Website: lowes
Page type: cart
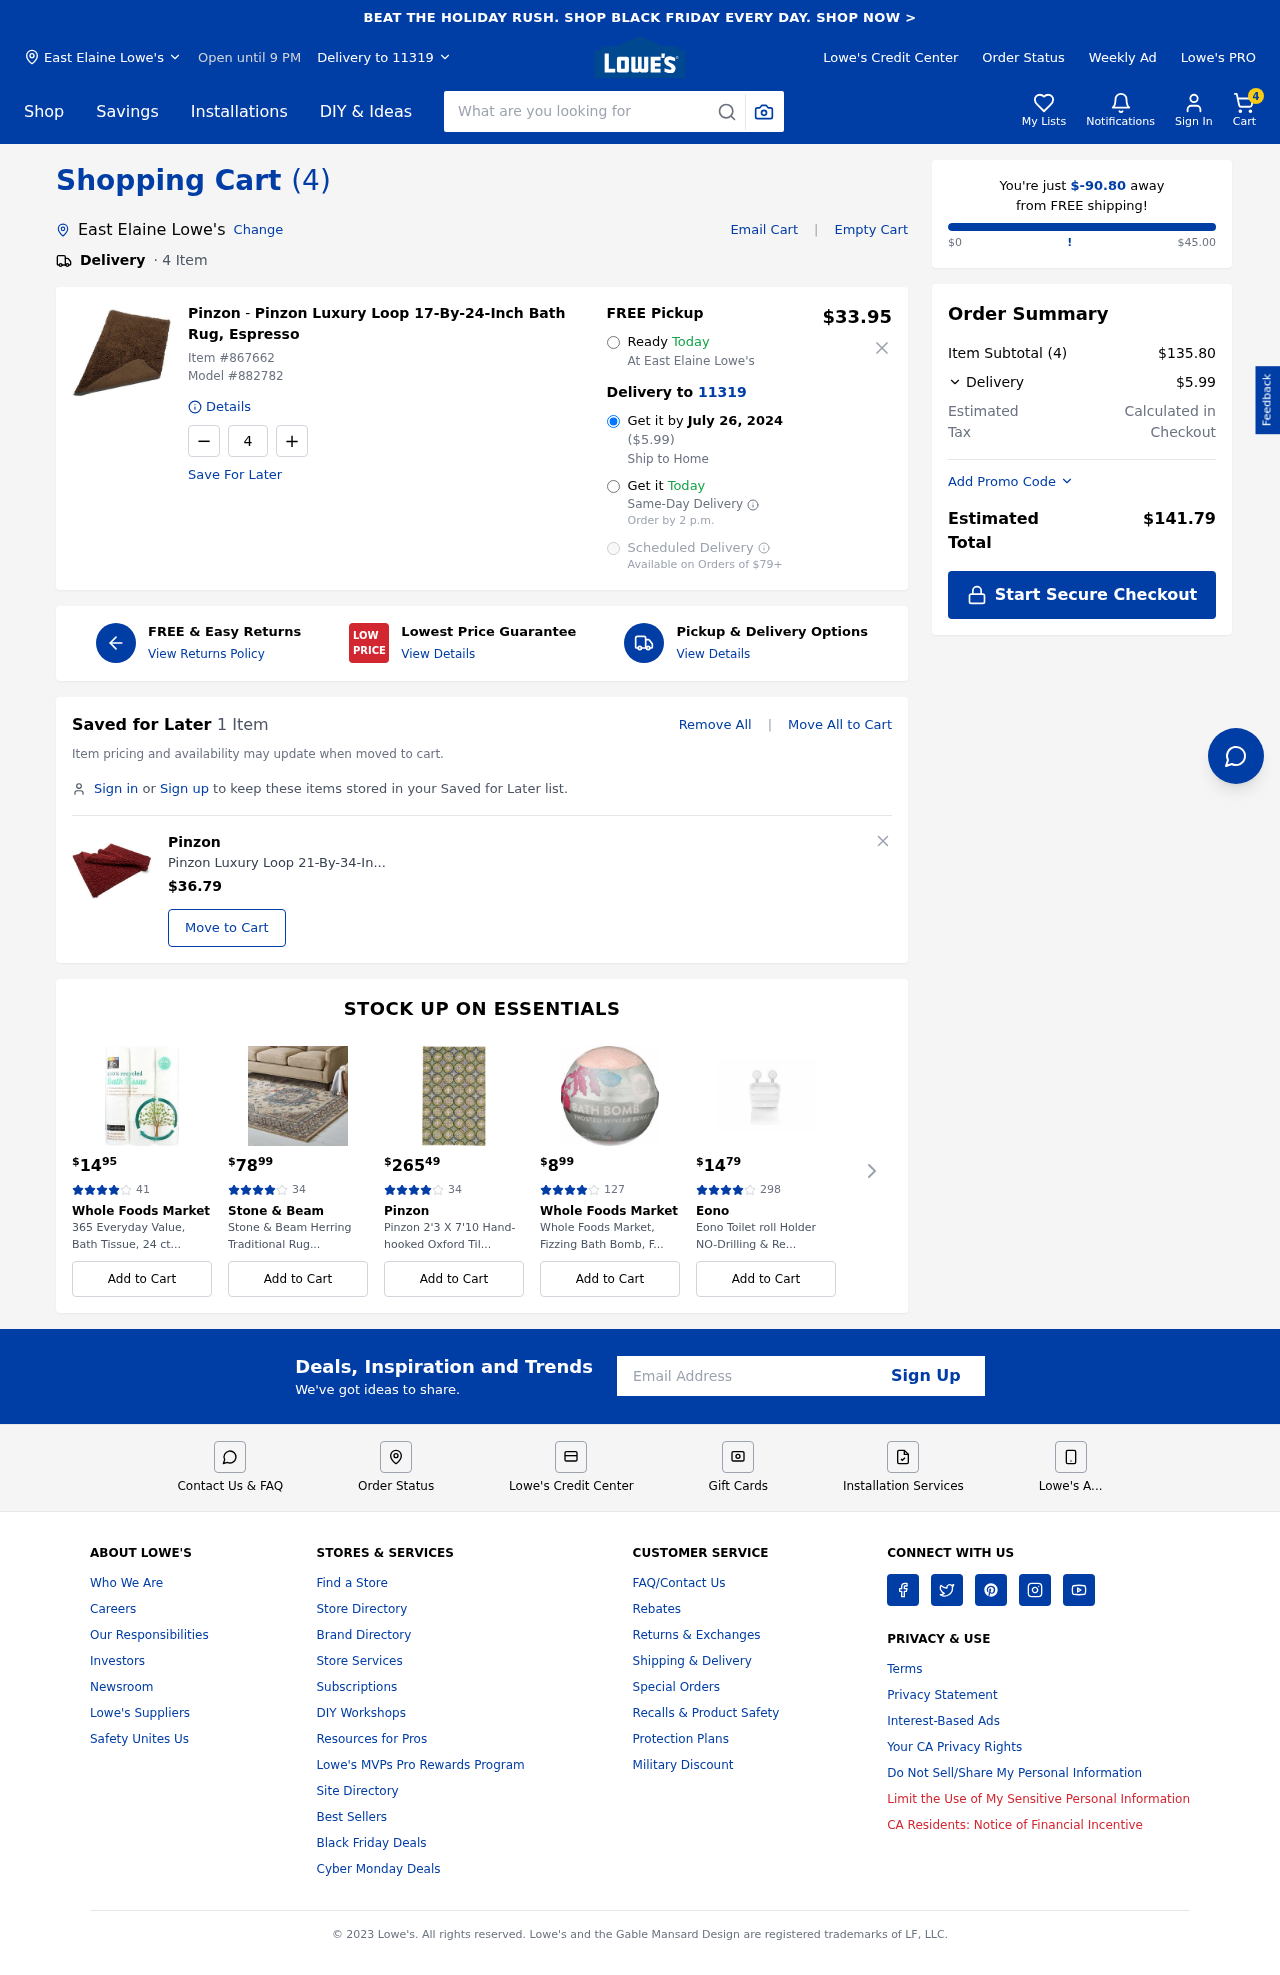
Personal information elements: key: PII_CITY
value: East Elaine Lowe's
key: PII_EMAIL
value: sean.brooks@hotmail.com
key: PII_POSTCODE
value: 11319
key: PII_CITY2
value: East Elaine Lowe's
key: PII_CITY3
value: East Elaine
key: PII_POSTCODE2
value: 11319
Product elements: key: PRODUCT1_BRAND
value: Pinzon
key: PRODUCT1_NAME
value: Pinzon Luxury Loop 17-By-24-Inch Bath Rug, Espresso
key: PRODUCT1_PRICE
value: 33.95
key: PRODUCT1_QUANTITY
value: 4
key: PRODUCT2_BRAND
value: Pinzon
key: PRODUCT2_NAME
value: Pinzon Luxury Loop 21-By-34-Inch Cotton Bath Rug, Brick
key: PRODUCT2_PRICE
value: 36.79
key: PRODUCT1_ITEM_NUMBER
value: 867662
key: PRODUCT1_MODEL_NUMBER
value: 882782
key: PRODUCT3_PRICE
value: $1495
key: PRODUCT3_NUM_RATINGS
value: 41
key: PRODUCT3_BRAND
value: Whole Foods Market
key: PRODUCT3_NAME
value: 365 Everyday Value, Bath Tissue, 24 ct...
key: PRODUCT4_PRICE
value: $7899
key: PRODUCT4_NUM_RATINGS
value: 34
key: PRODUCT4_BRAND
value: Stone & Beam
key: PRODUCT4_NAME
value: Stone & Beam Herring Traditional Rug...
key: PRODUCT5_PRICE
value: $26549
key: PRODUCT5_NUM_RATINGS
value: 34
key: PRODUCT5_BRAND
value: Pinzon
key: PRODUCT5_NAME
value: Pinzon 2'3 X 7'10 Hand-hooked Oxford Til...
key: PRODUCT6_PRICE
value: $899
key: PRODUCT6_NUM_RATINGS
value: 127
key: PRODUCT6_BRAND
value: Whole Foods Market
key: PRODUCT6_NAME
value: Whole Foods Market, Fizzing Bath Bomb, F...
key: PRODUCT7_PRICE
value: $1479
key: PRODUCT7_NUM_RATINGS
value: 298
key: PRODUCT7_BRAND
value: Eono
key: PRODUCT7_NAME
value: Eono Toilet roll Holder NO-Drilling & Re...
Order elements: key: ORDER_NUM_ITEMS
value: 4
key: ORDER_DELIVERY_DATE
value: July 26, 2024
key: ORDER_SHIPPING_COST2
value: $5.99
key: ORDER_SHIPPING_AWAY
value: $-90.80
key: ORDER_SUBTOTAL
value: $135.80
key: ORDER_SHIPPING_COST
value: $5.99
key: ORDER_TOTAL
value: $141.79
Search elements: key: HEADER_SEARCH
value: What are you looking for
Other elements: key: SAVED_NUM_ITEMS
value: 1 Item